Question: I am having a problem where, when I scale an SVG in flex, it clips a part of the image, as shown below (the bottom right is clipped off, it should be rounded, like the top left)

Here is my code:
'''
<?xml version="1.0" encoding="utf-8"?>
<s:View xmlns:fx="http://ns.adobe.com/mxml/2009" actionBarVisible="false"
xmlns:s="library://ns.adobe.com/flex/spark" title="Table">
<s:layout>
<s:HorizontalLayout paddingTop="10"/>
</s:layout>
<fx:Script>
<![CDATA[
[Embed(source="/assets/table.svg")]
[Bindable]
public var table:Class;
]]>
</fx:Script>
<s:Image source="{table}" width="50%" height="50%" verticalCenter="0" horizontalCenter="0" scaleMode="stretch" smooth="true" smoothingQuality="high"/>
</s:View>
'''
I can confirm, the SVG does not look like this, I have tried with many SVGs, and all have the same result...
Cheers
'''
<?xml version="1.0" encoding="utf-8"?>
<!-- Generator: Adobe Illustrator 15.0.1, SVG Export Plug-In . SVG Version: 6.00 Build 0) -->
<!DOCTYPE svg PUBLIC "-//W3C//DTD SVG 1.1//EN" "http://www.w3.org/Graphics/SVG/1.1/DTD/svg11.dtd">
<svg version="1.1" xmlns="http://www.w3.org/2000/svg" xmlns:xlink="http://www.w3.org/1999/xlink" x="0px" y="0px" width="1024px"
height="600px" viewBox="0 0 1024 600" enable-background="new 0 0 1024 600" xml:space="preserve">
<g id="Layer_2">
<path fill="#3C2415" stroke="#000000" stroke-miterlimit="10" d="M961,463.486c0,52.262-42.366,94.627-94.627,94.627H104.627
C52.366,558.113,10,515.748,10,463.486V161.627C10,109.366,52.366,67,104.627,67h761.746C918.634,67,961,109.366,961,161.627
V463.486z"/>
</g>
<g id="Layer_1">
<path fill="#006838" stroke="#000000" stroke-miterlimit="10" d="M947.752,450.238c0,52.262-42.365,94.627-94.626,94.627H119.767
c-52.261,0-94.626-42.365-94.626-94.627V175.821c0-52.261,42.366-94.627,94.626-94.627h733.359
c52.261,0,94.626,42.366,94.626,94.627V450.238z"/>
<path fill="#A97C50" stroke="#000000" stroke-miterlimit="10" d="M457,248.5c0,37.832-30.668,68.5-68.5,68.5h-115
c-37.832,0-68.5-30.668-68.5-68.5l0,0c0-37.832,30.668-68.5,68.5-68.5h115C426.332,180,457,210.668,457,248.5L457,248.5z"/>
</g>
</svg>
'''
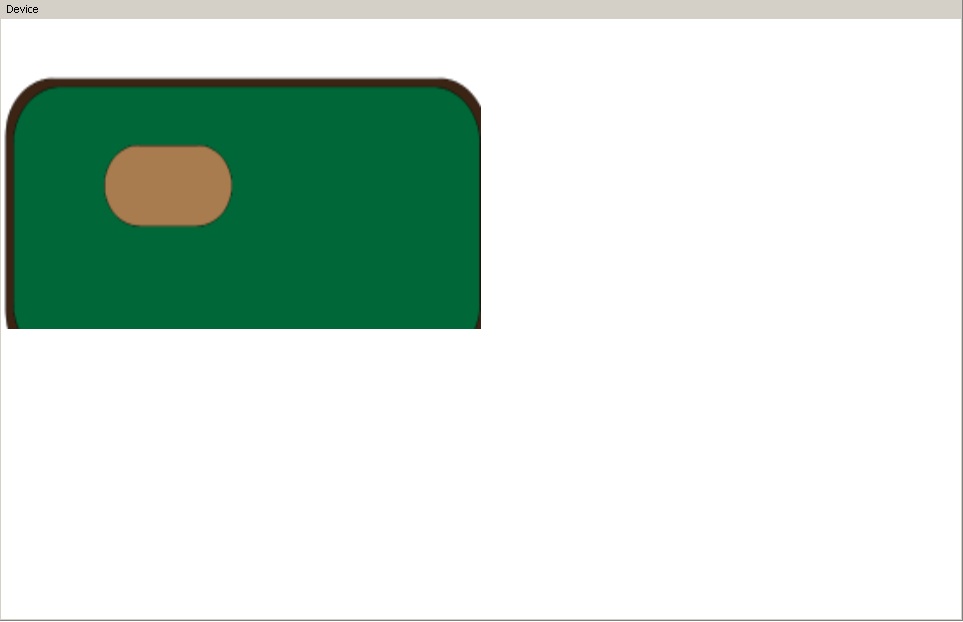
Answer: Here's what I finally settled on - works with FXG, SVG, and raster images as well. For the record I stole most of this from somewhere, and made a bunch of edits to make it work correctly. Also, make sure in Illustrator you resize the artboard to fit the selected artwork, then on the export options for SVG uncheck all the BS and turn off the adobe preview crap as well.
'''
package Core.Controls
{
import flash.display.DisplayObject;
import flash.geom.Rectangle;
import mx.core.UIComponent;
import spark.primitives.Rect;
public class VectorImage extends UIComponent
{
public function VectorImage(source:Class = null)
{
if(source){
this.source = source;
}
super();
}
private var _source : Class;
protected var sourceChanged :Boolean = true;
public function get source():Class
{
return _source;
}
public function set source(value:Class):void
{
_source = value;
sourceChanged = true;
this.commitProperties();
}
protected var imageInstance : DisplayObject;
override protected function createChildren():void{
super.createChildren();
// if the source has changed we want to create, or recreate, the image instance
if(this.sourceChanged){
// if the instance has a value, then delete it
if(this.imageInstance){
this.removeChild(this.imageInstance);
this.imageInstance = null;
}
// if we have a source value; create the source
if(this.source){
this.imageInstance = new source();
this.addChild(this.imageInstance);
}
this.sourceChanged = false;
}
}
/**
* @private
*/
override protected function commitProperties():void{
super.commitProperties();
if(this.sourceChanged){
// if the source changed re-created it; which is done in createChildren();
this.createChildren();
}
}
override protected function measure():void
{
if(imageInstance != null)
{
this.measuredWidth = imageInstance.width;
this.measuredHeight = imageInstance.height;
this.minWidth = 5;
this.minHeight = 5;
}
}
override public function setActualSize(width:Number, height:Number):void
{
this.width = width;
this.height = height;
ScaleImage(width, height);
}
/**
* @private
*/
override protected function updateDisplayList(unscaledWidth:Number, unscaledHeight:Number):void{
super.updateDisplayList(unscaledWidth, unscaledHeight);
// size the element.
// I don't remember why I Wrote the code to check for unscaledHeight and unscaledWidth being 0
if(imageInstance != null)
{
//scale properly
ScaleImage(unscaledWidth, unscaledHeight);
}
}
protected function ScaleImage(width:Number, height:Number)
{
if(imageInstance != null)
{
var scale:Number = Math.min(width/imageInstance.width, height/imageInstance.height);
var scaleWidth:Number = (int)(imageInstance.width * scale);
var scaleHeight:Number = (int)(imageInstance.height * scale);
imageInstance.width = scaleWidth;
imageInstance.height = scaleHeight;
imageInstance.x = (width - imageInstance.width) *.5;
imageInstance.y = (height- imageInstance.height) *.5;
}
}
}
}
'''